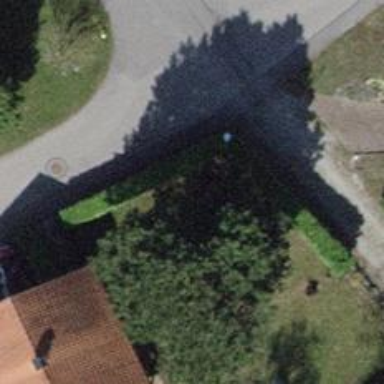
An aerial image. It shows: Bench.